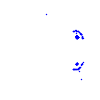
Particle: kaon